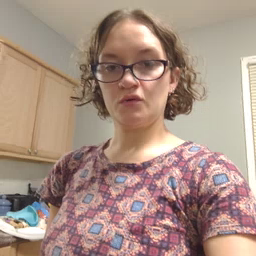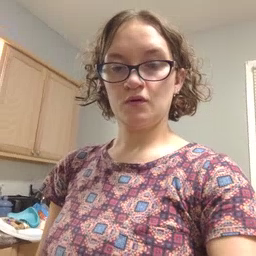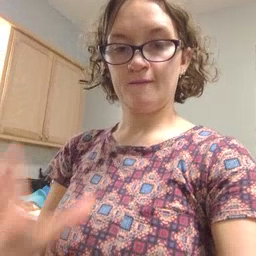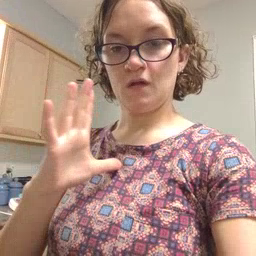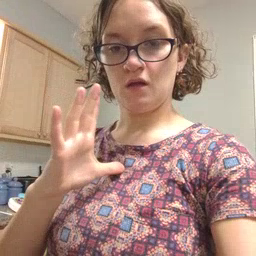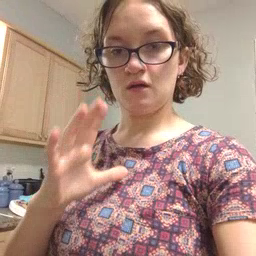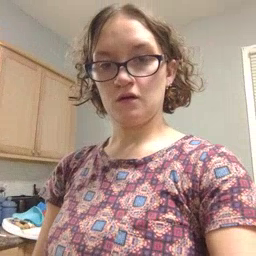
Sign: fine